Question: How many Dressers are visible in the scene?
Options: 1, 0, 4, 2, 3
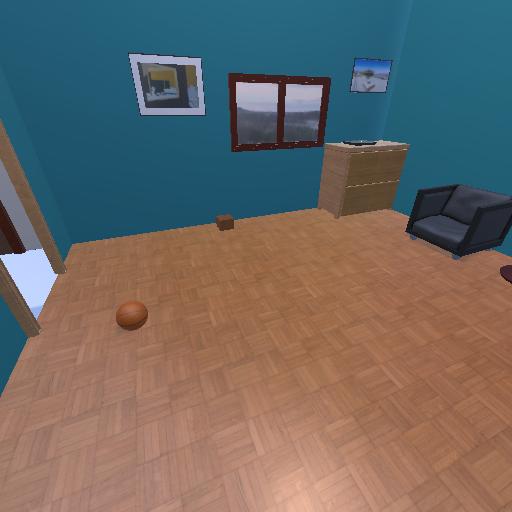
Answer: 1